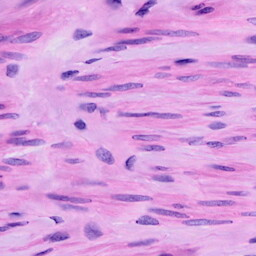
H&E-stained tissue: Ovarian